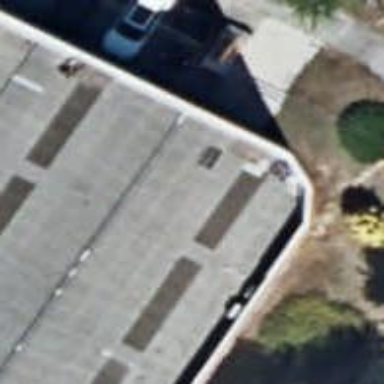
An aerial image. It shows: Building with surveillance equipment installed.